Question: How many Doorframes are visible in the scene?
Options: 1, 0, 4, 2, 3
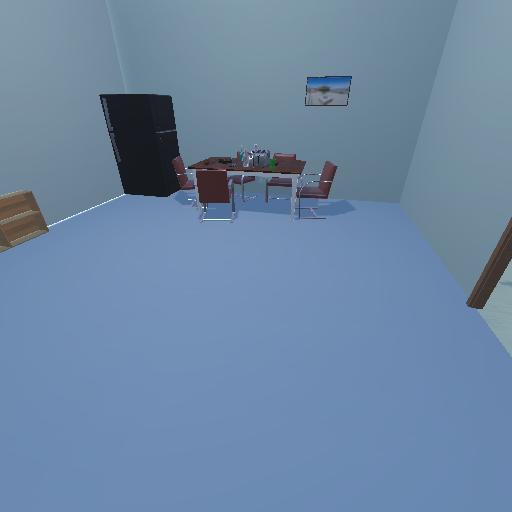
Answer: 1